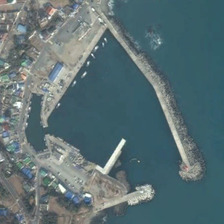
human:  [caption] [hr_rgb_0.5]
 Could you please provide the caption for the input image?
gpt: many boats are in a port near many buildings .

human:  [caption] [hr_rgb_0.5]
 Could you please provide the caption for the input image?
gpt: many boats are in a port near many buildings .

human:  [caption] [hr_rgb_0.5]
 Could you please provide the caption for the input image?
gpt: many boats are in a port near many buildings .

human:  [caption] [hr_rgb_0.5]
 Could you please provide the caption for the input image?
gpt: many boats are in a port near many buildings .

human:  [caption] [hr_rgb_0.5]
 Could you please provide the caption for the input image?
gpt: many boats are in a port near many buildings .